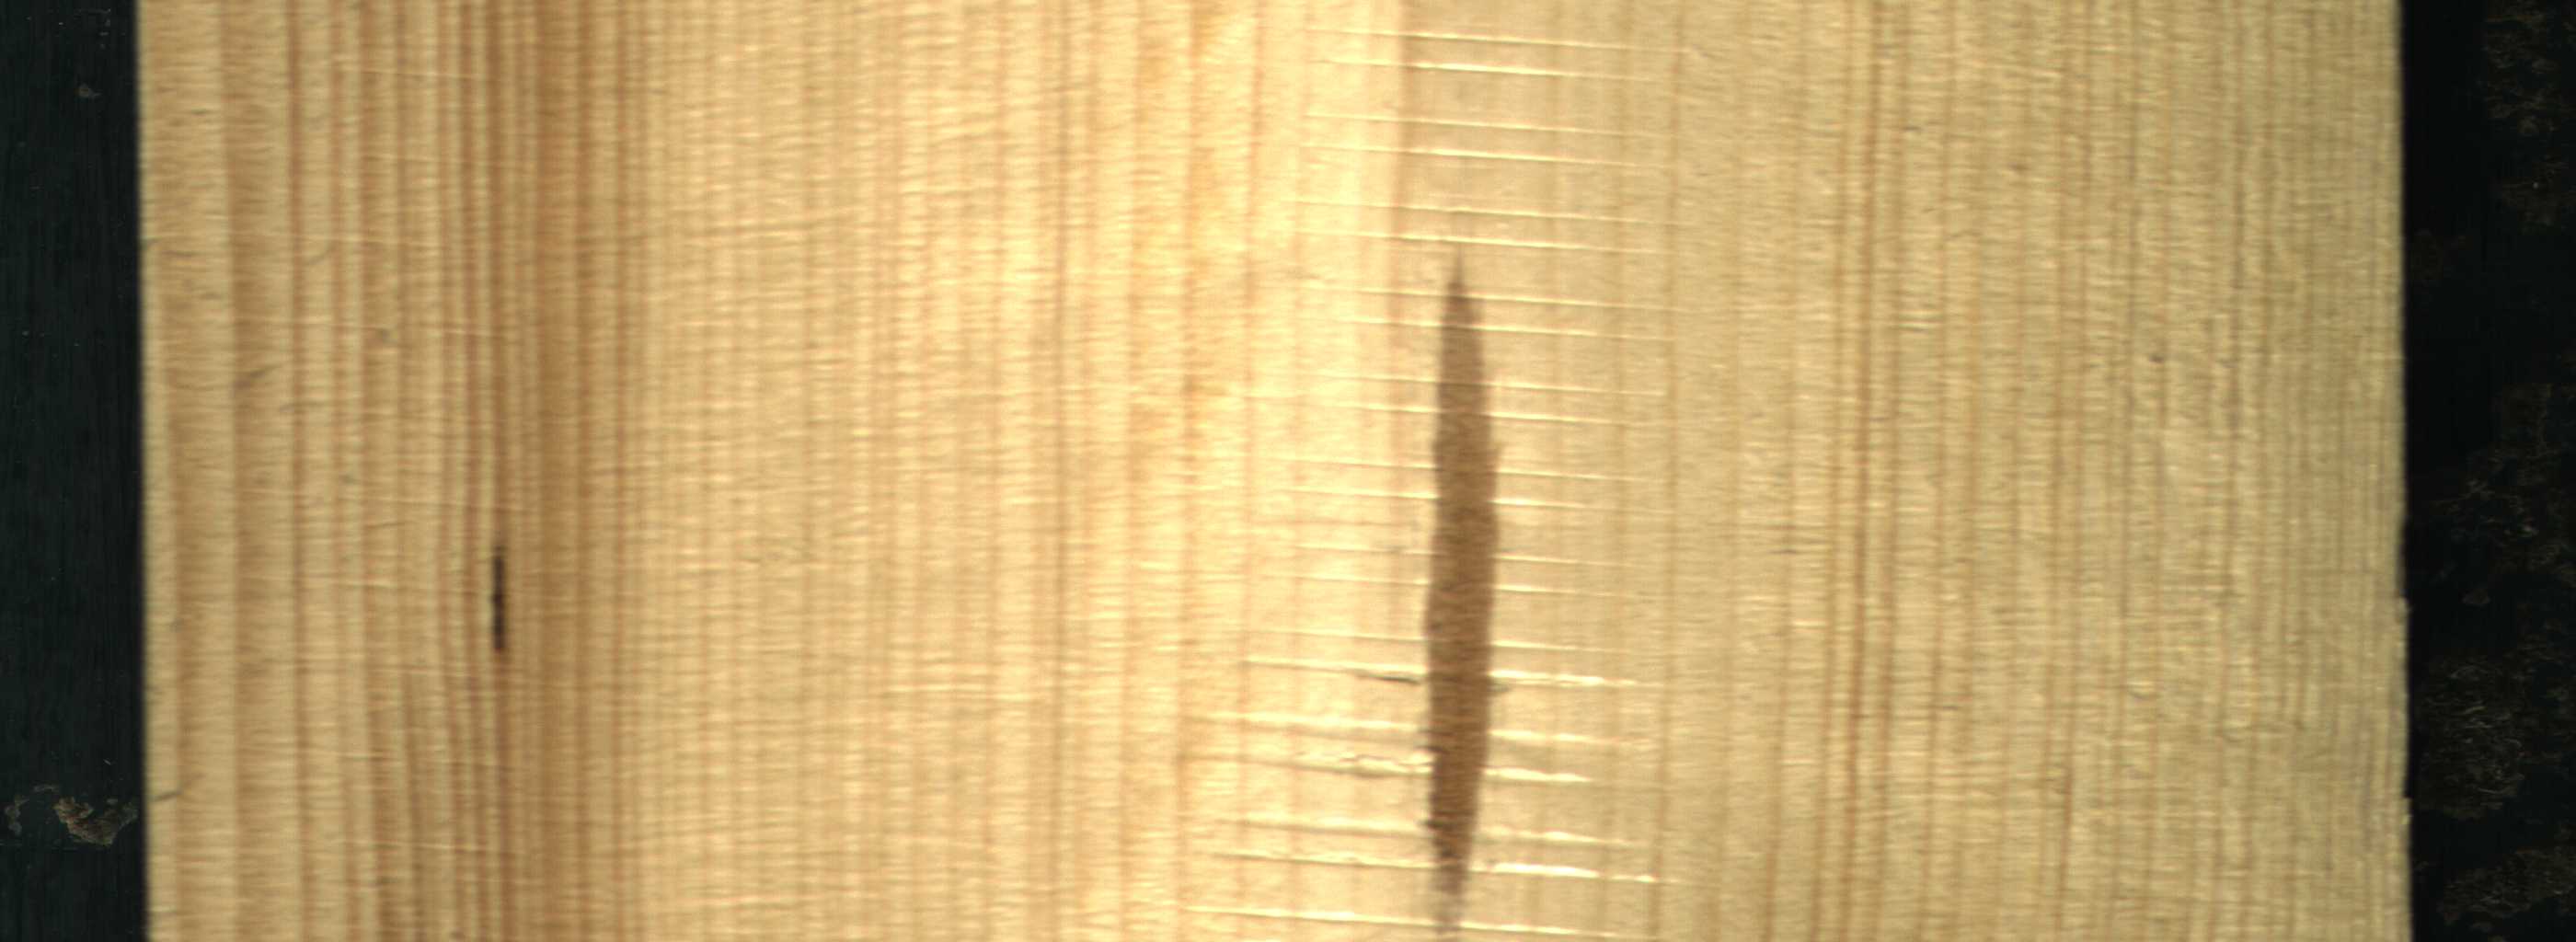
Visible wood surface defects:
Marrow
resin